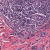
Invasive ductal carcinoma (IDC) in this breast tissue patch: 0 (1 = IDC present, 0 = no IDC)